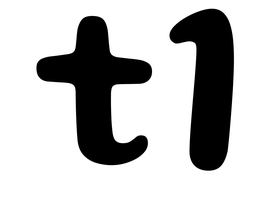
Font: Gluten_Medium